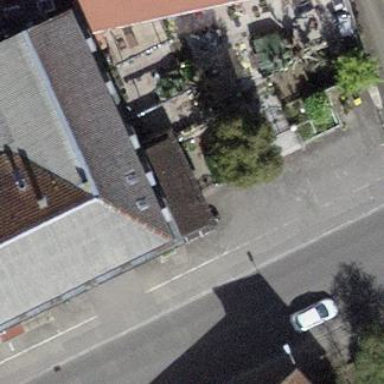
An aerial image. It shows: Building that houses restaurant.